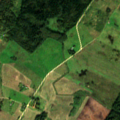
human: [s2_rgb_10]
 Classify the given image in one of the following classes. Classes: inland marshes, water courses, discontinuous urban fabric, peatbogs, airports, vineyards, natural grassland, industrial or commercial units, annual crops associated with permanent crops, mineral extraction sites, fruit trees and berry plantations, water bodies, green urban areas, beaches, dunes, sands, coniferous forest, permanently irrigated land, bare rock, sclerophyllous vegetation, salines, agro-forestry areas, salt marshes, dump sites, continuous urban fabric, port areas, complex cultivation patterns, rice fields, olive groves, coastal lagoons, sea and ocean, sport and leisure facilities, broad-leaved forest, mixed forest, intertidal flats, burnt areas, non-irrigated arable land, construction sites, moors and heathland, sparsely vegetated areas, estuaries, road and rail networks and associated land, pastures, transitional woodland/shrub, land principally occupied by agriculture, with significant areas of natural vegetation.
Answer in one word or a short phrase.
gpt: non-irrigated arable land, land principally occupied by agriculture, with significant areas of natural vegetation, broad-leaved forest, transitional woodland/shrub